Field crop: maize
Growth stage: 2
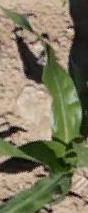
Species: maize